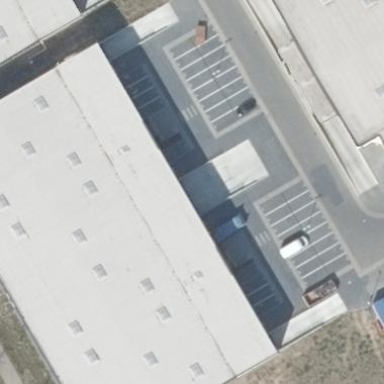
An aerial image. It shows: Commercial building.